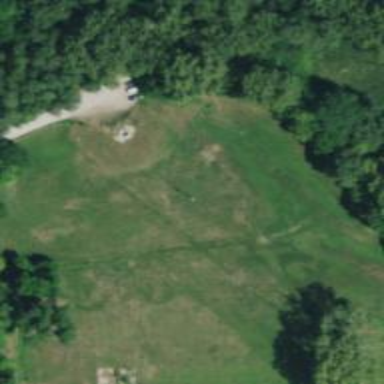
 perfect for leisurely sports activities."